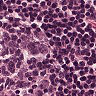
Metastatic tissue present: no